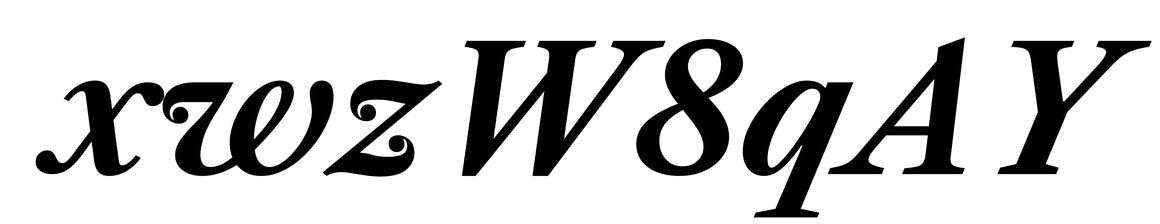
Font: LibreCaslonText-Italic_Bold_Italic